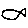
Label: fish